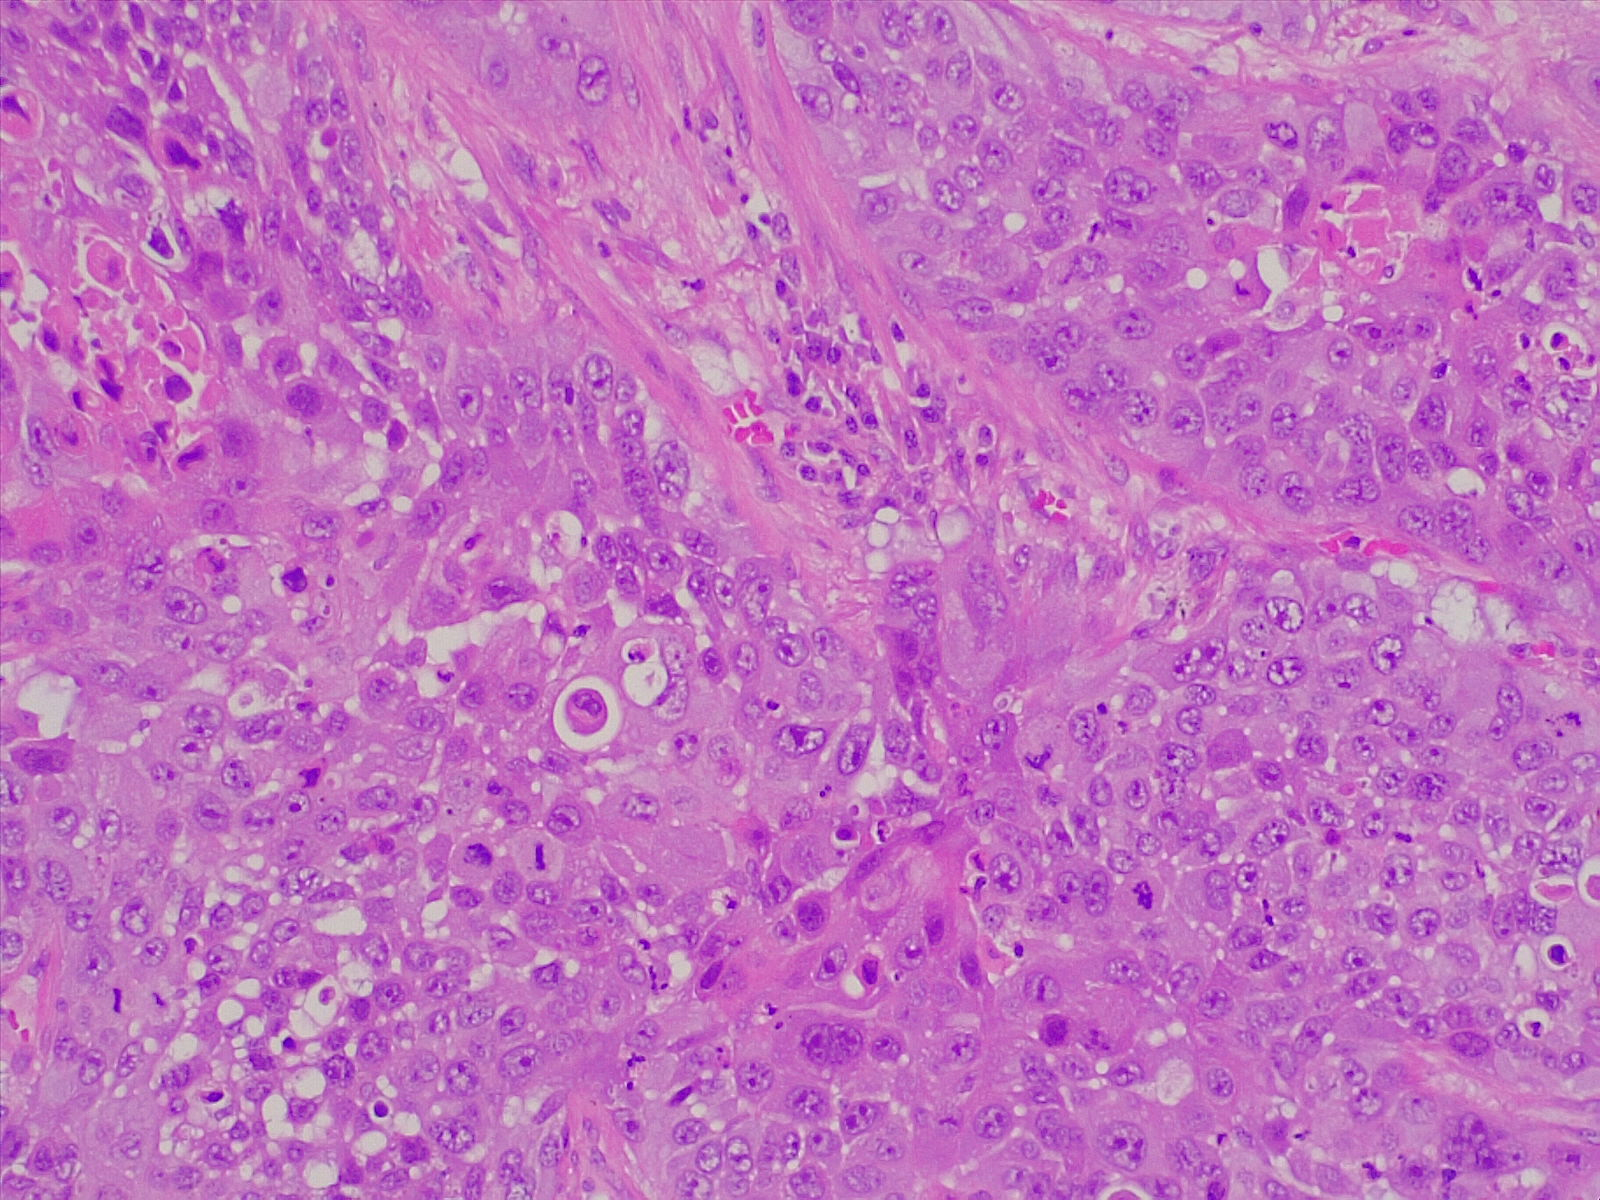
Label: lung squamous cell carcinoma, moderately differentiated